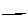
Label: line